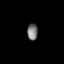
Tissue: prostate
Cell type: Myeloid cells
Senescence score: 0.729
Nuclear area (px): 167
Mean DAPI intensity: 122.713